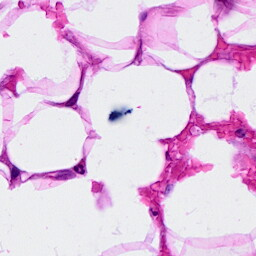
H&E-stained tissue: Breast